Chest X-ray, PA view. Patient: 70 years old, sex F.
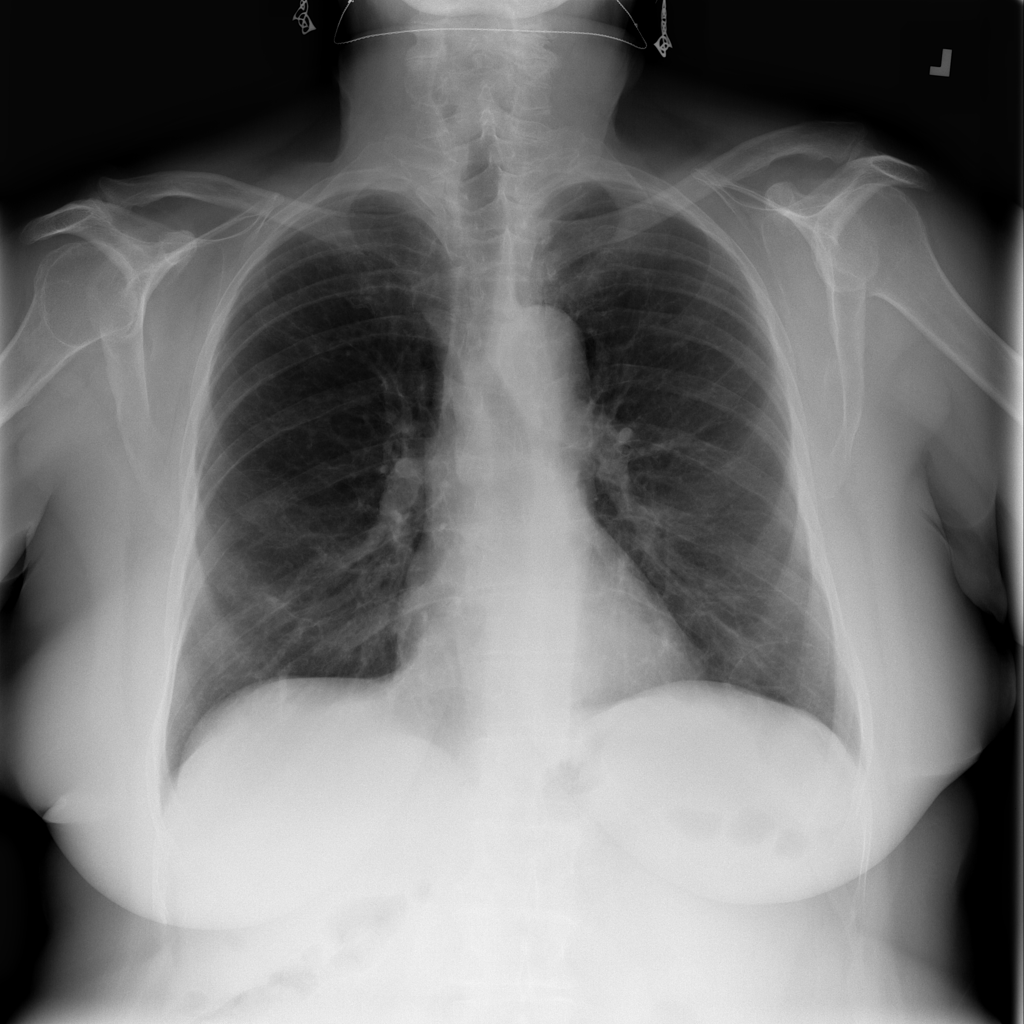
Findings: No Finding